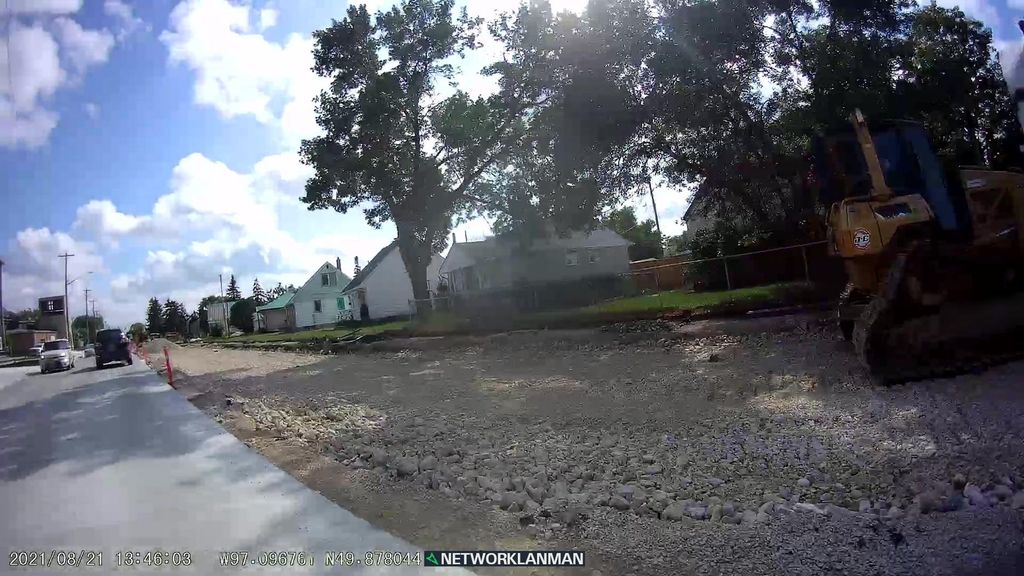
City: winnipeg